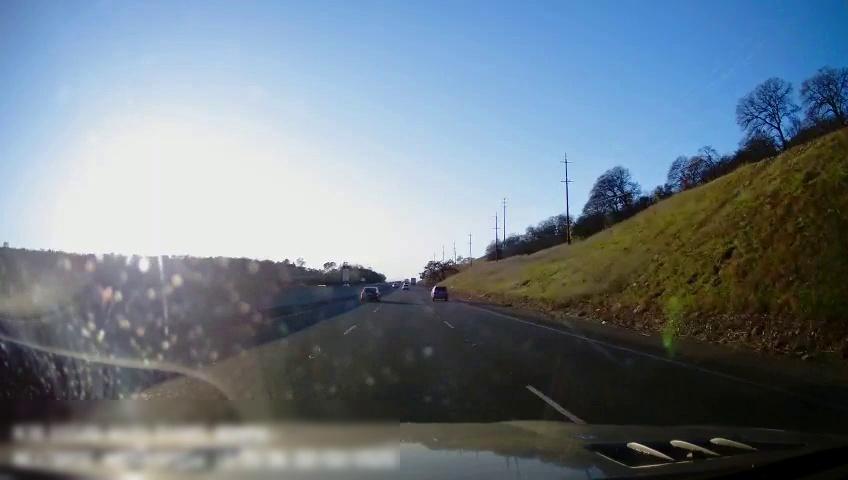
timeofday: Day
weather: Sunny
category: Drivable Space
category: Vehicles | Car
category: Vehicles | Car
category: Lanes | Alternate Lane
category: Lanes | Current Lane
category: Lanes | Current Lane
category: Lanes | Alternate Lane